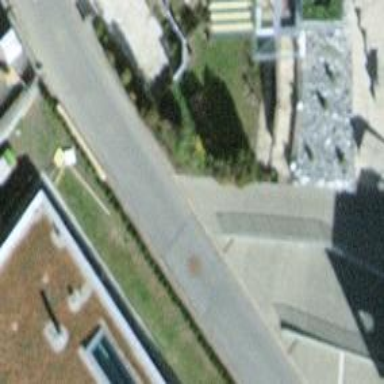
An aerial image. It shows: Smooth asphalt road in residential area.